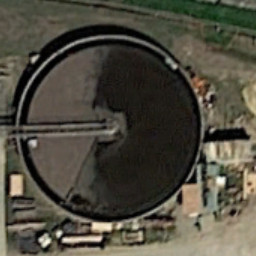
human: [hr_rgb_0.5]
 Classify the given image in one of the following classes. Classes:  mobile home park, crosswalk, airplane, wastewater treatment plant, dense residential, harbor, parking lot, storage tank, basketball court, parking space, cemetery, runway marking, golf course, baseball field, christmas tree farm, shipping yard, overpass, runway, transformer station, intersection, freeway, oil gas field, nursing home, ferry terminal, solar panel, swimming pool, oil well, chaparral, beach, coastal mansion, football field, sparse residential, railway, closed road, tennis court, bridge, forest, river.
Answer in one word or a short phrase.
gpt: wastewater treatment plant